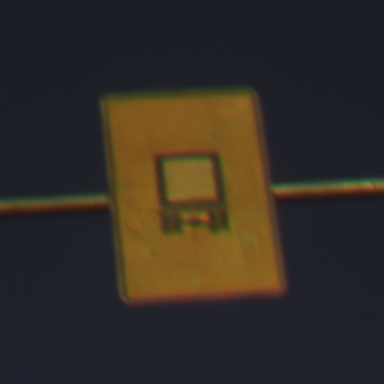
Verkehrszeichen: KennzeichnungspflichtigeFahrzeugeGefaehrlicheGueterOhnePfeilsymbol
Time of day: SunriseSunset
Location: Outdoor (Nature)
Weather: Clear
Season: NotSpecified
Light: Natural